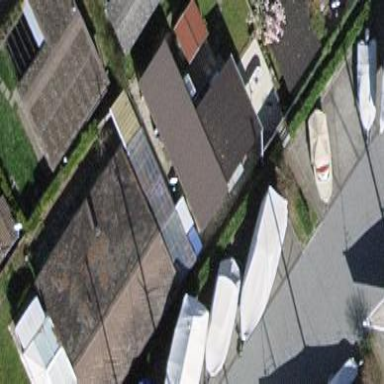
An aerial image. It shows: Static caravan building.